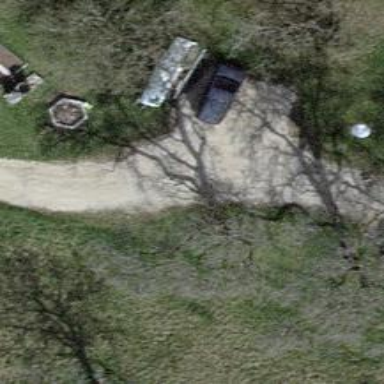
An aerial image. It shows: Unpaved driveway that serves as service road.